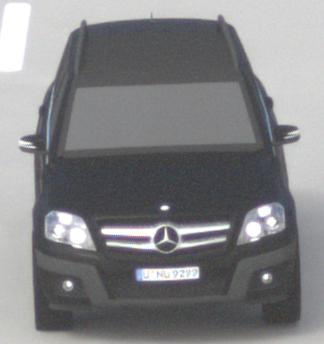
Make: Mercedes-Benz
Model: GLK 280
Detailed model: GLK-Class (204)
Model produced from: 2008/10
Model produced until: 2009/04
Doors: 5
Color: black
Road condition: dry road
Daytime: midday
Contrast: medium contrast